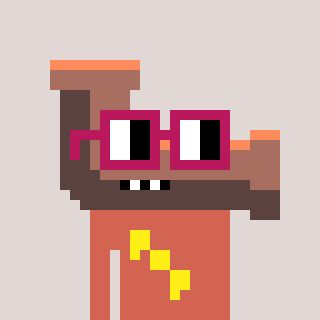
a pixel art character with square dark red glasses, a pipe-shaped head and a peachy-colored body on a warm background